Question: Hi i am trying to parse img using DOM PARSER and it throws parse error for some reason.
please help me find the solution. As far as i know image tag doesn't need closing tag and browser removes it on load which is creating the parsing issue.

<URL>
'''
<body>
<img src="test">
</body>
'''
or
'''
<body>
<img src="test"/>
</body>
'''
or
'''
<body>
<img src="test"></img>
</body>
'''
'''
var html = document.body.innerHTML;
function parseXML(html)
{
var parser, componentDoc;
if (window.DOMParser)
{
parser = new DOMParser(); // should work for FF and IE 9
componentDoc = parser.parseFromString(html,"application/xhtml+xml");//this line must be creating the issue. which mime type is better
}
else
{
componentDoc = windowsParse(html);
}
return componentDoc;
}
var component = parseXML(html);
console.log(component);
'''
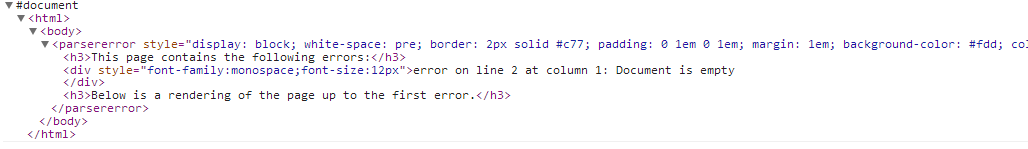
Answer: An image tag, after being handled by the DOM parser, is internally treated as:
'''
<img src="test">
'''
Notice that it is not self-closing (that doesn't exist in HTML), nor does it have a closing tag (because '' does not have '</img>').
(To demonstrate this, try 'console.log(html);')
As such, the HTML you are trying to parse is... well, just an opening tag. But you're telling it to parse as XHTML+XML, which does not have this rule on '' tags.
You could potentially use 'text/html' as the type of document, however keep in mind that this will generate a bare-bones '<html><head></head><body></body></html>' structure.